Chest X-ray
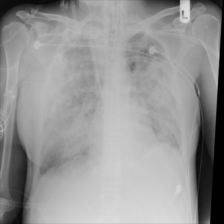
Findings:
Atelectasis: negative
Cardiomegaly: negative
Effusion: negative
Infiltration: positive
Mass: negative
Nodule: negative
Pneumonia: negative
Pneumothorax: negative
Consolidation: negative
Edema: negative
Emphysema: negative
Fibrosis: negative
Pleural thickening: negative
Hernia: negative